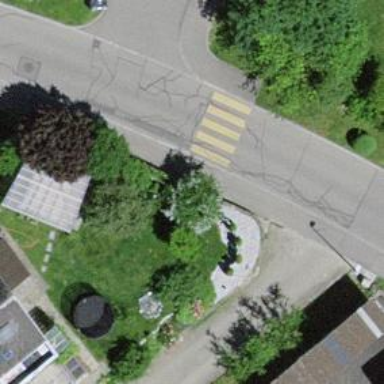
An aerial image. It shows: Uncontrolled crossing on the road.